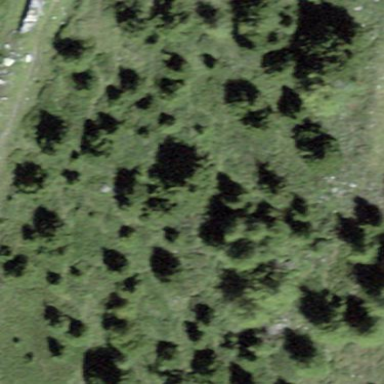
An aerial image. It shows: Forest area.